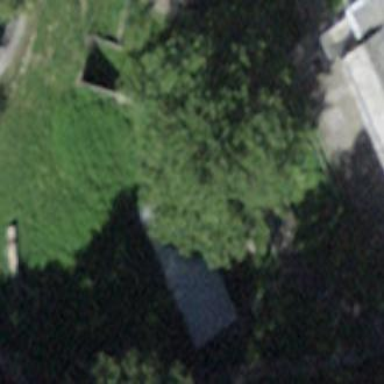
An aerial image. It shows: Cowshed building.